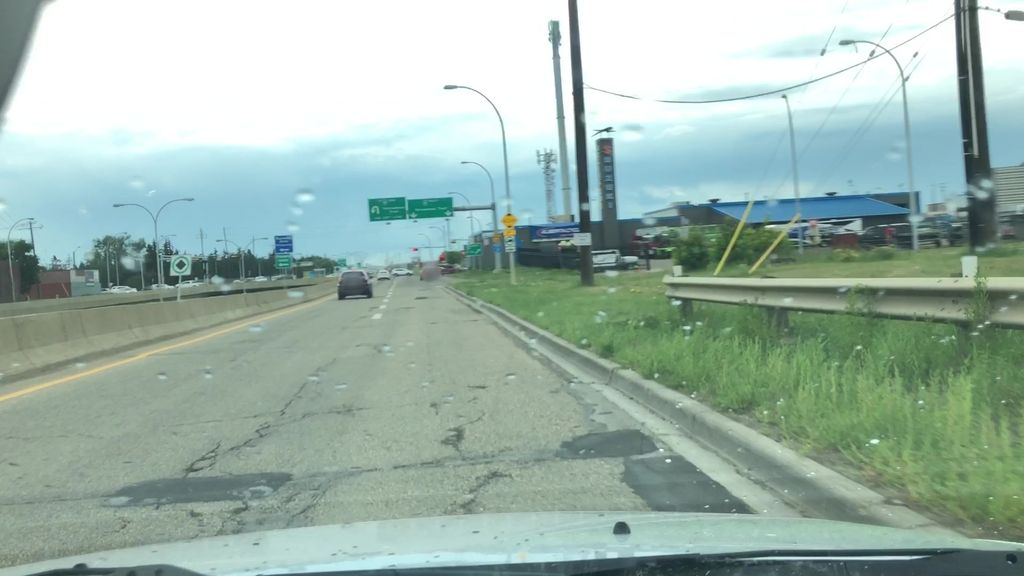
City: edmonton